Field crop: maize
Growth stage: 2
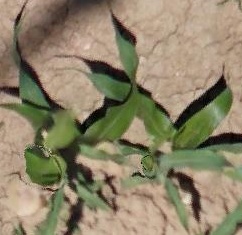
Species: maize